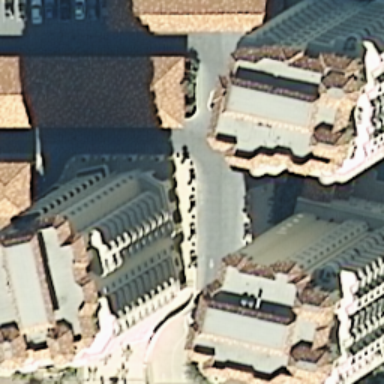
There are some buildings with orange roofs .